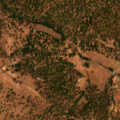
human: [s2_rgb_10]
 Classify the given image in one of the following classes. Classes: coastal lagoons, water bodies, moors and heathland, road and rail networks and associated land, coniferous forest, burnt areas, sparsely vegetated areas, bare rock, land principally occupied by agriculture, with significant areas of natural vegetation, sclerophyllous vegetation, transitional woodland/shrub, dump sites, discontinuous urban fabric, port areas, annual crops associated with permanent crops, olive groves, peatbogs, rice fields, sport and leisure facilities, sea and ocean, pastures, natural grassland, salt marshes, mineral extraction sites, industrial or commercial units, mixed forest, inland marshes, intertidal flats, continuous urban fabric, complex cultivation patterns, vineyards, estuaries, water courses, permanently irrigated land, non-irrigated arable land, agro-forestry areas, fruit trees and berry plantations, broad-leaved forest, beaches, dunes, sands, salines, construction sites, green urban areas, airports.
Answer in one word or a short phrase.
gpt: annual crops associated with permanent crops, agro-forestry areas